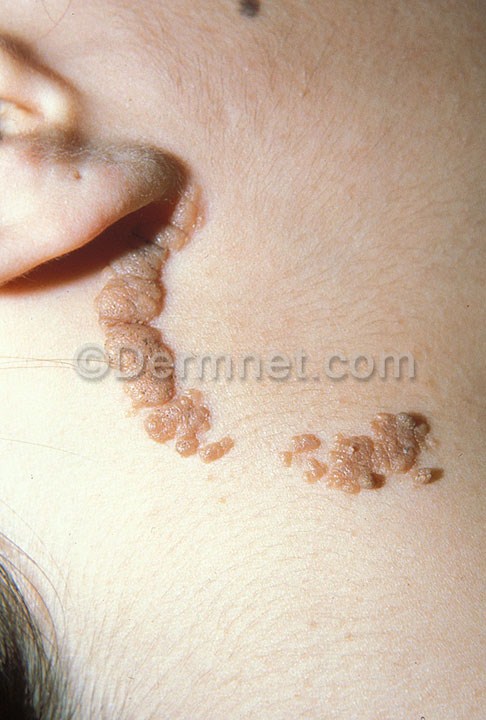
Disease: Seborrheic Keratoses and other Benign Tumors